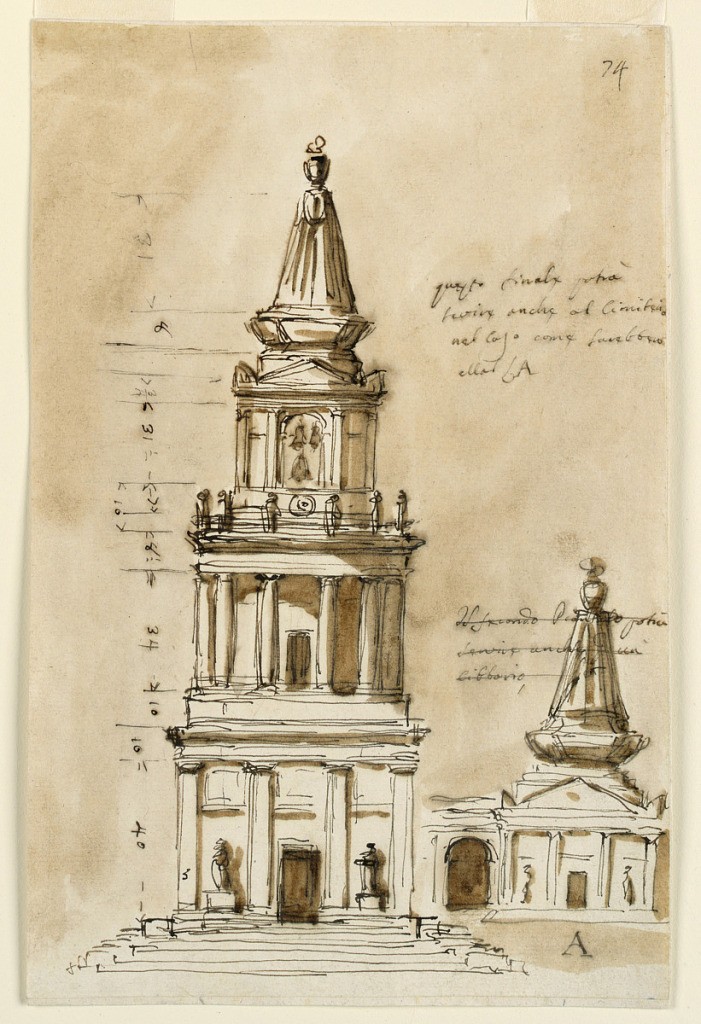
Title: Elevations of two sepulchral chapels
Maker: Giuseppe Barberi, Italian, 1746–1809
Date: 1746-1809
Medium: Pen and brown ink, brush and brown wash on lined off-white laid paper
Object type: Drawing
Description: At left: a tower of three stories, with a sepulchral obelisk on top, and steps below. The bottom story is angular, the two upper ones are circular. Three bells hand in the third story. All measurements refering to the height are indicated. In structure to the right, the oblisk stands on top of a ground story with a kind of temple front. At left is a doorway, in a wall. Colored background.